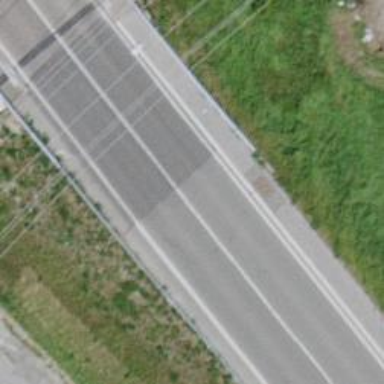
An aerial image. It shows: Tertiary road with asphalt surface and embankment.